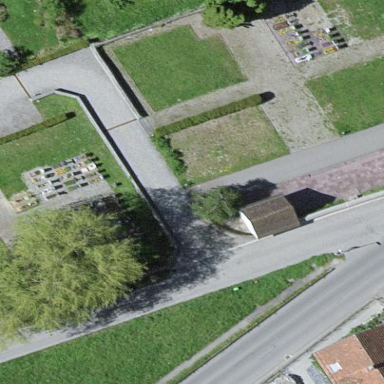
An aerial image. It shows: Grave yard.